Question: I've been building a REST API using Spring. I'm using Basic Authentication with Spring Security (3.2) and I'm having an issue where any unauthenticated request causes a 404 error, even with an implementation of AuthenticationEntryPoint (regardless, Spring should give a 401 as far as I am aware by default). Requesting the resource in my browser, I am not even prompted for credentials. Here's a screenshot of the problem:

After reading the documentation and a number of tutorials on the subject, I can't seem to find where I've gone wrong. The only thing I can imagine is happening is some exception that's being caught.
Spring Security configuration:
'''
@Slf4j
@Configuration
@EnableWebSecurity
@EnableGlobalMethodSecurity
public class SecurityConfiguration extends WebSecurityConfigurerAdapter {
private static final String REALM_NAME = "Autopulse API";
@Autowired
private UserDetailsService userDetailsService;
@Autowired
private AuthenticationEntryPoint authenticationEntryPoint;
@Override
protected void configure(HttpSecurity httpSecurity) throws Exception {
// Set to stateless authentication.
httpSecurity.sessionManagement().sessionCreationPolicy(SessionCreationPolicy.STATELESS);
httpSecurity.csrf().disable();
httpSecurity.exceptionHandling().authenticationEntryPoint(authenticationEntryPoint);
httpSecurity.userDetailsService(userDetailsService);
httpSecurity.authorizeRequests()
.antMatchers("/make/private").authenticated();
httpSecurity.httpBasic().realmName(REALM_NAME);
}
}
'''
Authentication Entry Point:
'''
@Slf4j
@Component
public class HttpBasicAuthenticationEntryPoint implements AuthenticationEntryPoint {
@Override
public void commence(HttpServletRequest httpServletRequest, HttpServletResponse httpServletResponse, AuthenticationException e) throws IOException, ServletException {
httpServletResponse.sendError(HttpServletResponse.SC_UNAUTHORIZED, "Unauthorized");
}
}
'''
Controller:
'''
@Slf4j
@RestController
@RequestMapping("/make")
public class MakeController {
@RequestMapping(value = "/private", method = RequestMethod.GET)
public String getPrivateStuff() {
return "private things!";
}
}
'''
When I provide user credentials in the Authorization header, I can see the protected resource ("private things!"), however if I do not provide an Authorization header, or I enter invalid credentials, I simply get the 404 error. I can attach my user details service and user details classes if required.
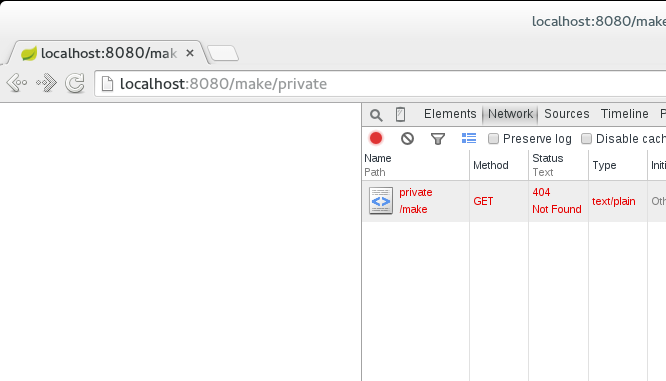
Answer: I figured it out. The problem came down to Spring and exception handling. I had a class called ExceptionController that looked like:
'''
@Slf4j
@RestController
@ControllerAdvice
public class ExceptionController implements ErrorController {
// @ExceptionHandler methods here.
@Override
public String getErrorPath() {
return null;
}
}
'''
It turns out that, by implementing ErrorController, I was handing control to this class AFTER the authentication entry point where Spring could not find the appropriate method and would eventually throw the unwanted 404 error. The fix was to remove those details:
'''
@Slf4j
@RestController
@ControllerAdvice
public class ExceptionController {
// @ExceptionHandler methods here.
}
'''